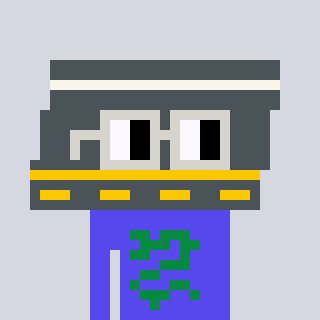
a pixel art character with square light gray glasses, a road-shaped head and a computerblue-colored body on a cool background